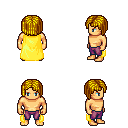
a pixel art fantasy rpg character, male body template, human, tanned skin, yellow cape, magenta pants, blonde pageboy hairstyle, four views (front, back, left, right), 2x2 character sprite sheet, small pixel art, hard edges, no anti-aliasing